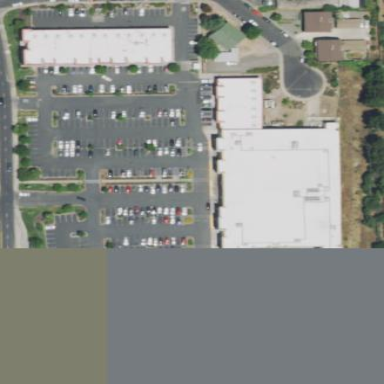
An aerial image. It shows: Retail area.